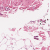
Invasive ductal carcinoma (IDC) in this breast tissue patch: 0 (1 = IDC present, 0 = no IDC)